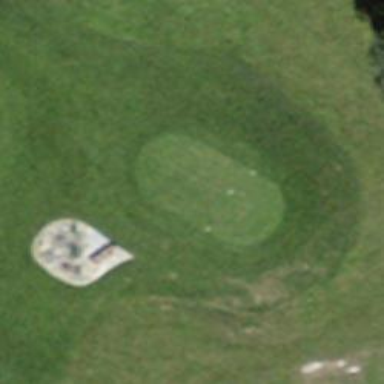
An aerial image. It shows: Golf tee.